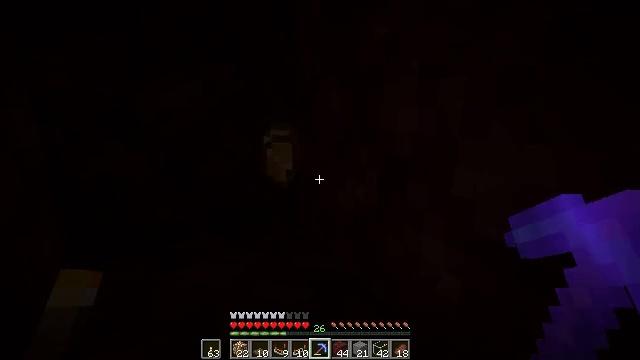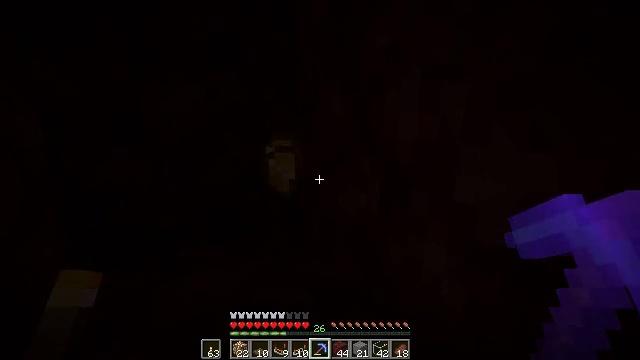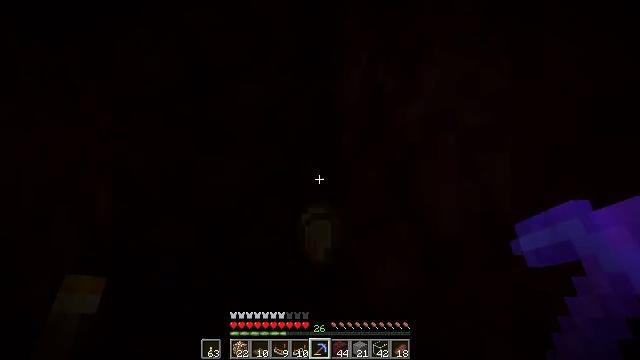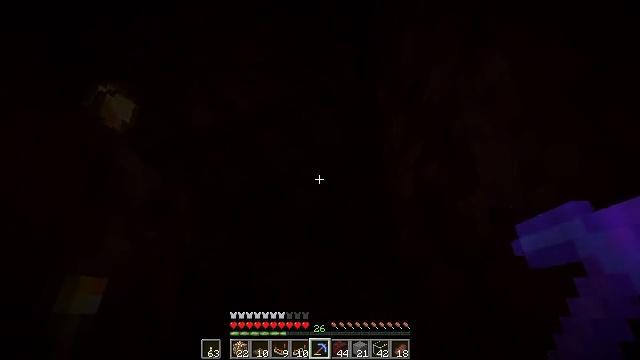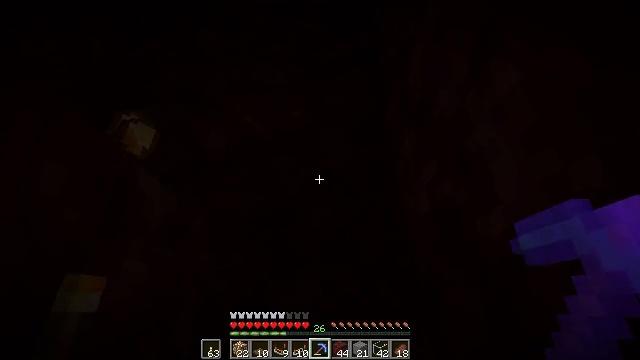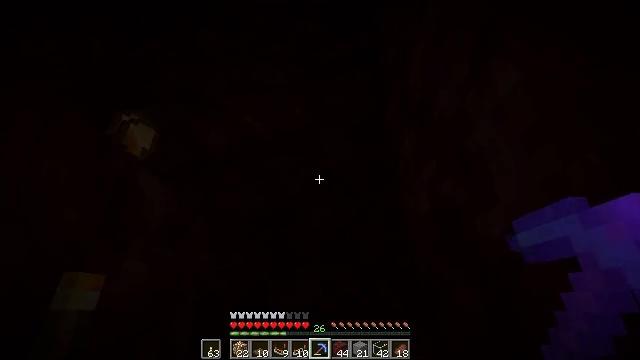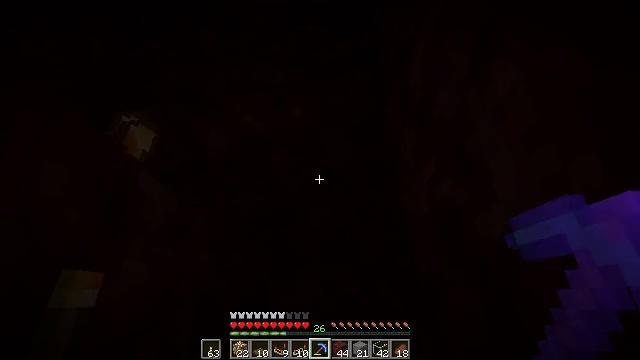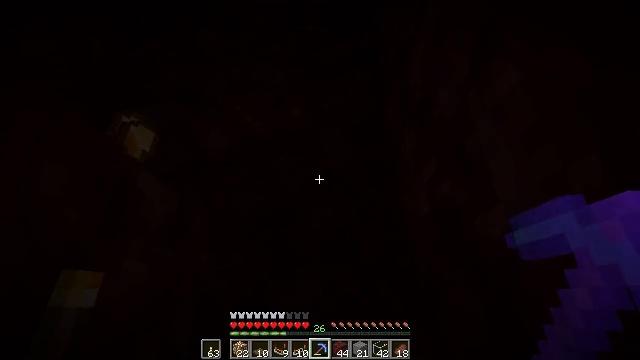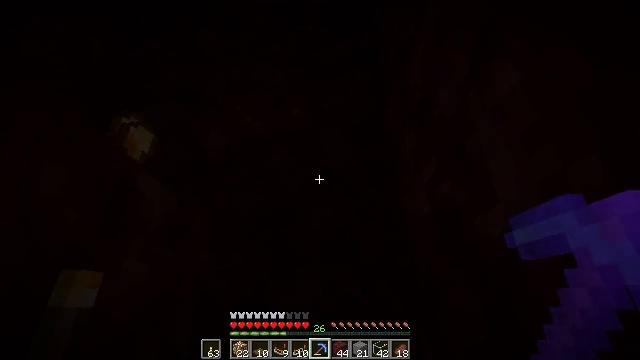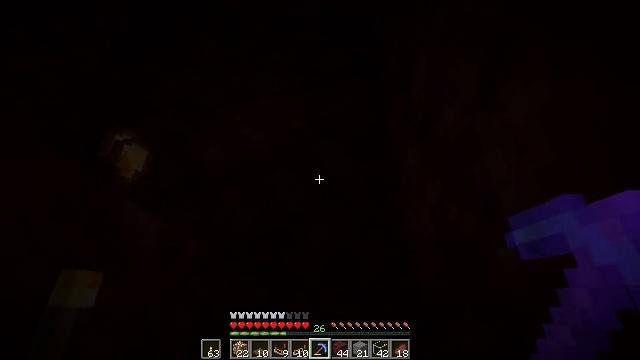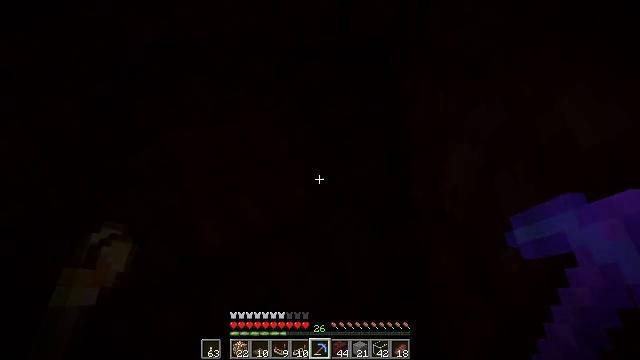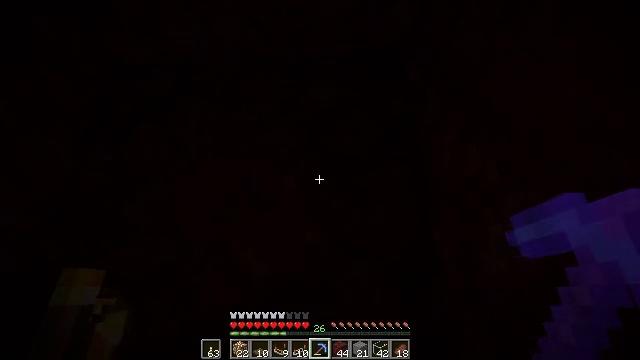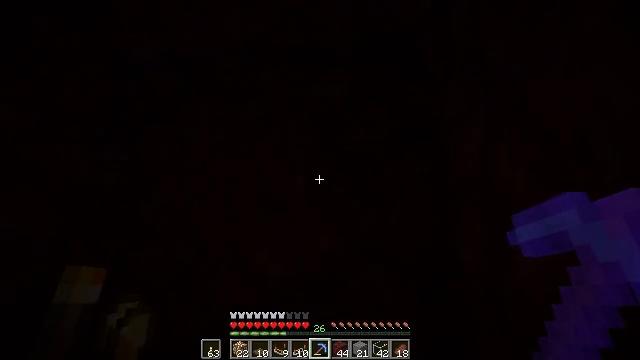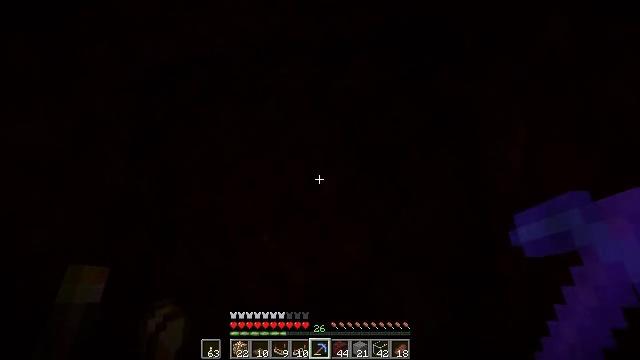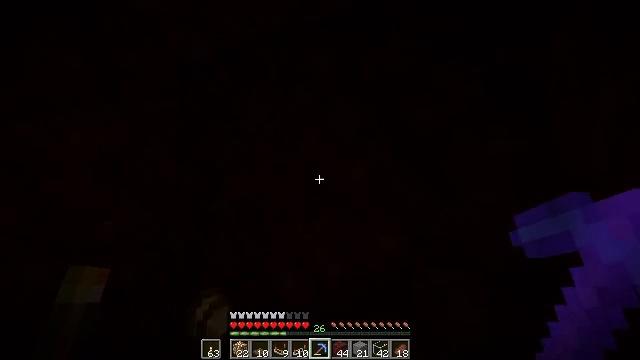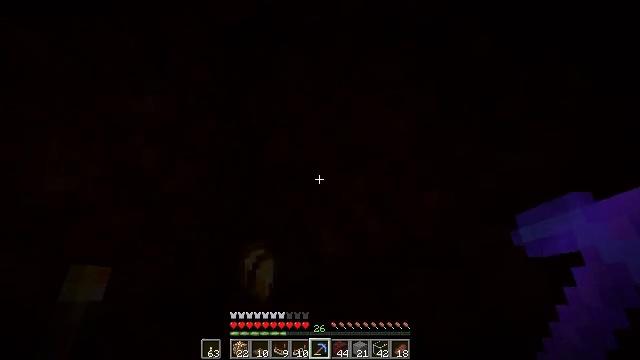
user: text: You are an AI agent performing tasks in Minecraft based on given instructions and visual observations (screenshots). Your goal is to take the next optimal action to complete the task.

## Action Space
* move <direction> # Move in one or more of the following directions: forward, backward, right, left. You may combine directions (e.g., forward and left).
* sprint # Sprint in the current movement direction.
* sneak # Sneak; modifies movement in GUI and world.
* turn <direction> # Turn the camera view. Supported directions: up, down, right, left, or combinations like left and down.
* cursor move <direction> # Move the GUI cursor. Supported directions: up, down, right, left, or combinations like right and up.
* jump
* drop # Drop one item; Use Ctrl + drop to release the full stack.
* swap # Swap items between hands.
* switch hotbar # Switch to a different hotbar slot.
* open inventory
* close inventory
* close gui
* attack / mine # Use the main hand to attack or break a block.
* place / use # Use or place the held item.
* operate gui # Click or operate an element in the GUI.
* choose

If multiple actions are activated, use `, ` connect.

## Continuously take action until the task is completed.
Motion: motion action
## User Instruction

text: Drop a red wool.
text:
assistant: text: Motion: turn up
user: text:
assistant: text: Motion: turn left and up
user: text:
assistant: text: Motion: turn left and up
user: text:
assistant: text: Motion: turn left and up
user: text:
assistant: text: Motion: no_op
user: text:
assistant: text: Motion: no_op
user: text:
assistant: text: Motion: no_op
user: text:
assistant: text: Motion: move forward
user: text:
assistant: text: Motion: move forward, jump
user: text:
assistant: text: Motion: move forward, turn left and down, jump
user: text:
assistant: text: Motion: move forward and move right, turn left and down, jump
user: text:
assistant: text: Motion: move forward and move right, turn left and down, jump
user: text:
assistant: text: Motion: move forward and move right, turn left and down, jump
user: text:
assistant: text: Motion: move forward and move right, turn left and down, jump
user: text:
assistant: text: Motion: move forward and move right, turn left and down
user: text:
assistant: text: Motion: move forward, turn left and down
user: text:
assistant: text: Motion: turn left and down
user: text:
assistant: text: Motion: turn left and down
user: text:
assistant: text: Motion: turn left and down
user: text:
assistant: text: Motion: turn down
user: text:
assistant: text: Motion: no_op
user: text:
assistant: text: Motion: no_op
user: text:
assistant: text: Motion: no_op
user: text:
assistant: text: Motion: no_op
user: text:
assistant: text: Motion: no_op
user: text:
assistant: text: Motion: no_op
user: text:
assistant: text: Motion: no_op
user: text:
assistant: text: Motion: move forward
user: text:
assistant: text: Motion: move forward, turn left and down
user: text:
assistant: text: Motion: move forward, turn left and down